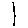
Label: line